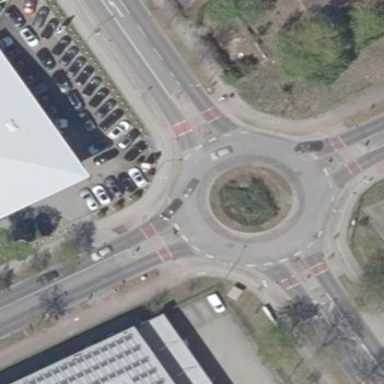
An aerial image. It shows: Secondary road leading to roundabout. The cycleway surface is made of paving stones.